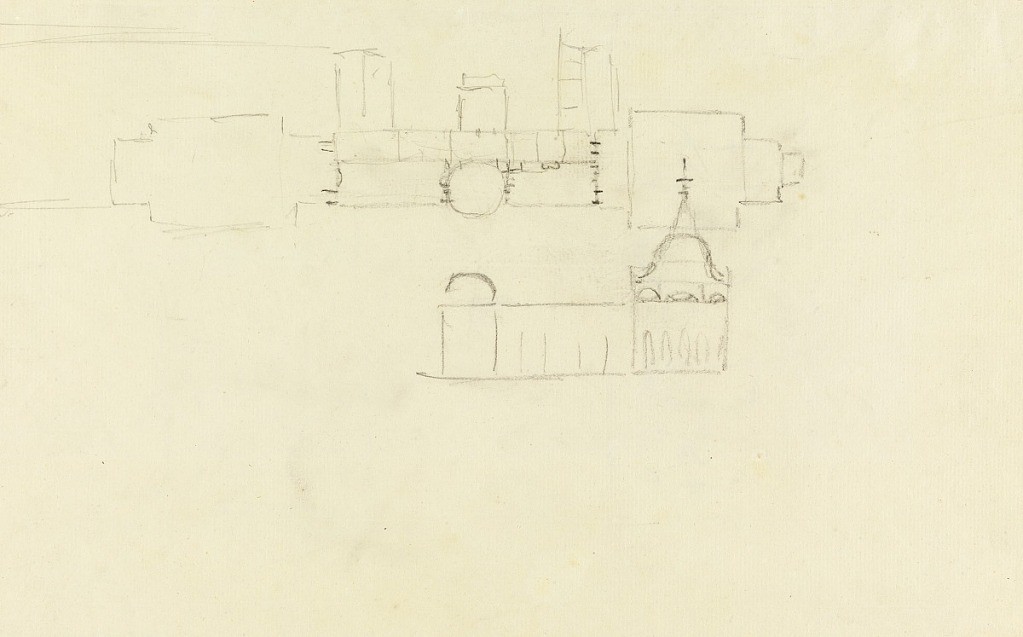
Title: Royal Pavilion, Brighton
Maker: John Nash, 1752 – 1835
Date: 1817–22
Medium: Graphite on white laid paper
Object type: Drawing
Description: Original album associated with this collection still exists.  See 1948-40-1 accessory